二年级 · 度量几何学
只蚂蚁从上面直尺上的 1 厘米处爬到 7 厘米的地方, 这只蚂蚁爬了 7 厘米。( )

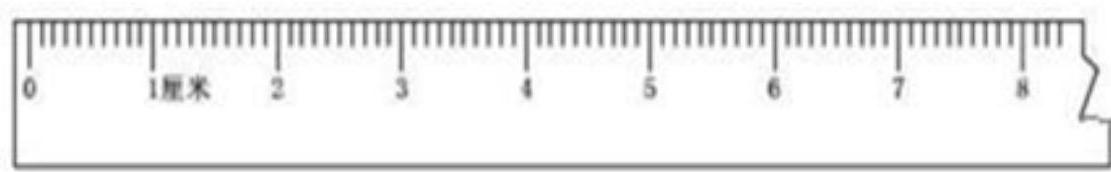
答案: \times$